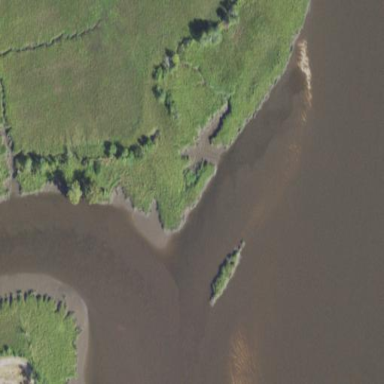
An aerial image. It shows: Wetland area.